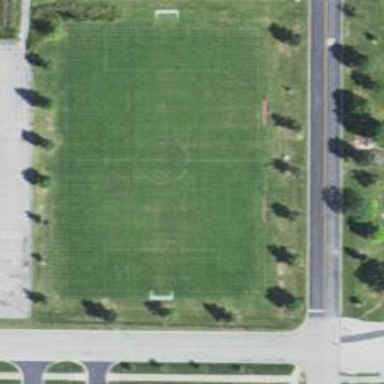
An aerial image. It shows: Soccer pitch for leisure land activities.